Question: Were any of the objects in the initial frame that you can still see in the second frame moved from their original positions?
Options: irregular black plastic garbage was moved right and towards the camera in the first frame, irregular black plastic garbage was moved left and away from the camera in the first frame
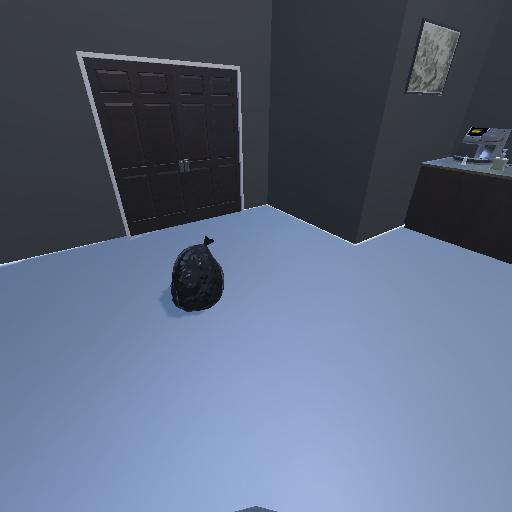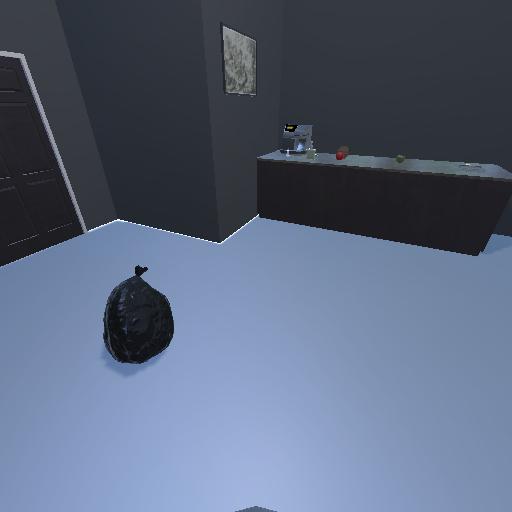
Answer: irregular black plastic garbage was moved right and towards the camera in the first frame